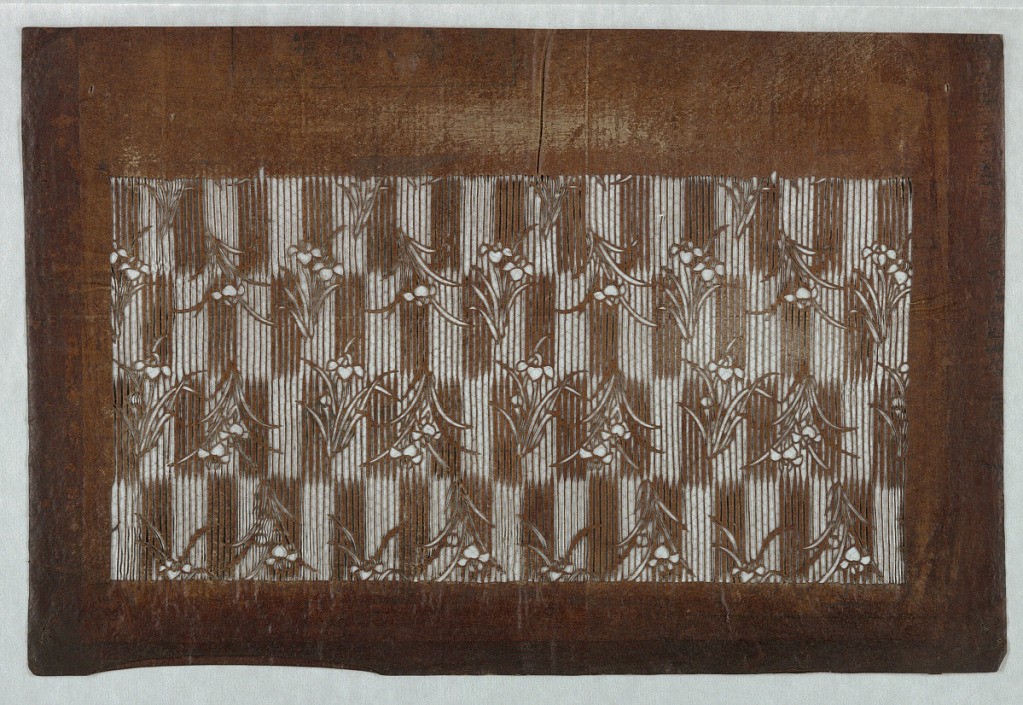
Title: Irises on Banded Ground
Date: mid 18th - early 19th century
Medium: Mulberry paper (kozo washi) treated with fermented persimmon tannin (kakishibu), and silk threads (itoire)
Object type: Katagami
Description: Iris (shobu) is a popular motif in Japan. The alternating banded ground in an elongated checkered board pattern illustrates the ground in light and dark zones.